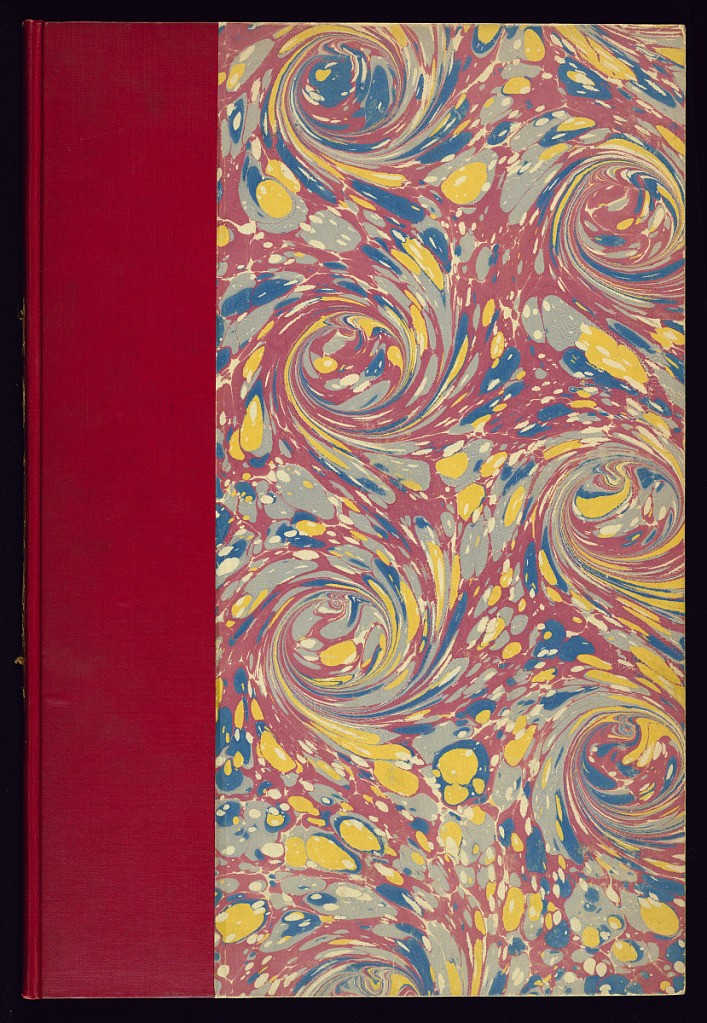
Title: Album containing a series of designs for hand-screens
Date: about 1770
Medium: Pen and ink, with ink drawings (bound)
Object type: Album
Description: Red quarter cloth binding with marbled paper boards. A Léon Decloux Ex Libris, printed on paper, pasted to the middle of the paste-down endpaper of the upper cover.